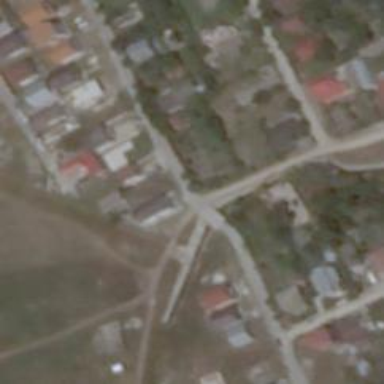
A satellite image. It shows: Residential road with bridge.